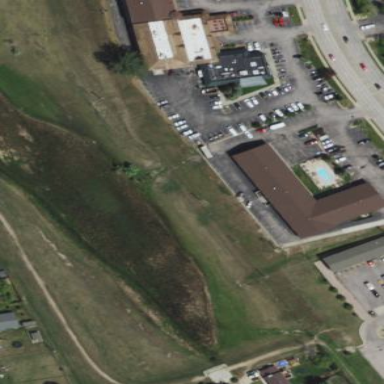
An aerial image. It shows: Building that is motel.